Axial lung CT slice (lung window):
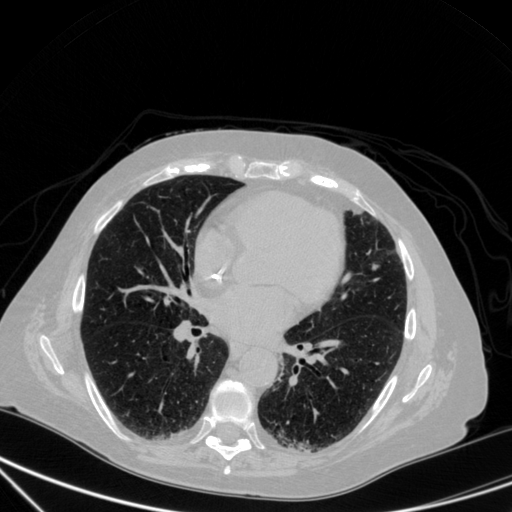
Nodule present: yes
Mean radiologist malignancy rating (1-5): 3.25